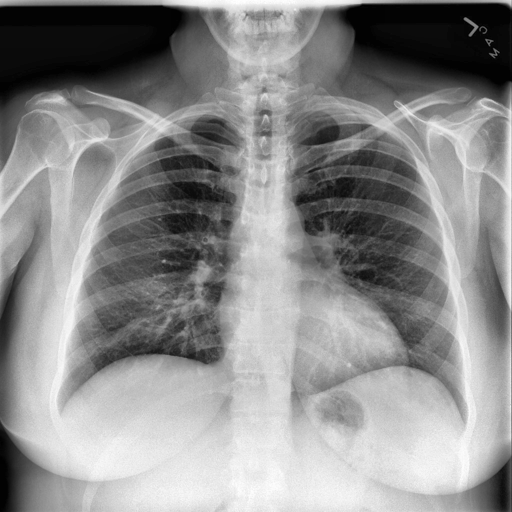
Finding: NORMAL